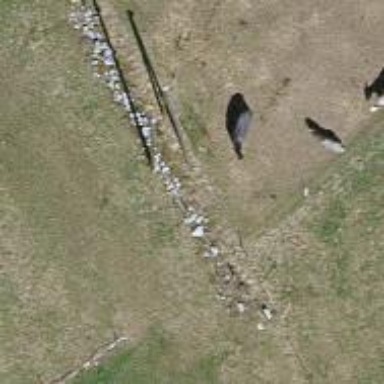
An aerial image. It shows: Power pole.